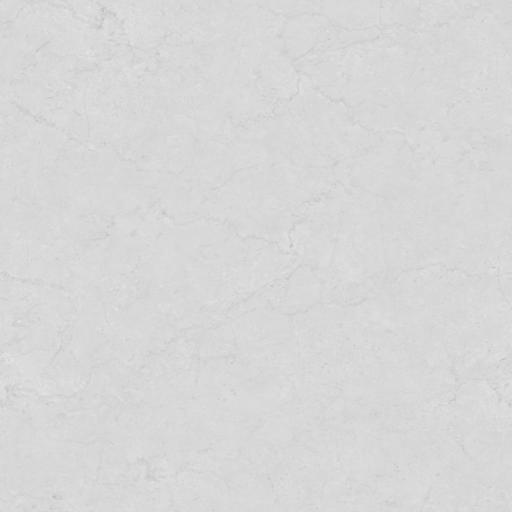
Tags: marble rough white